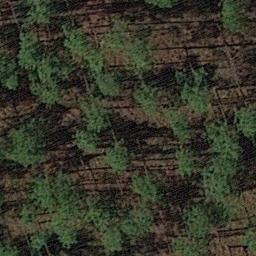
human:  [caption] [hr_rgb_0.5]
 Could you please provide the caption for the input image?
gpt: The forest has some sparse green trees randomly arranged and the forest soil is deep yellow .

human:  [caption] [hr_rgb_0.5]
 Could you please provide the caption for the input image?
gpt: This is a dense forest .

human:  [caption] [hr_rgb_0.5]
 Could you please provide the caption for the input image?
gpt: The forest is on the bare land .

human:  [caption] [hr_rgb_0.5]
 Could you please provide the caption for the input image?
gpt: Many  sparse green trees are in a forest .

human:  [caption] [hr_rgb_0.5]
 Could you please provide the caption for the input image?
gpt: A sparse forest with some green trees .